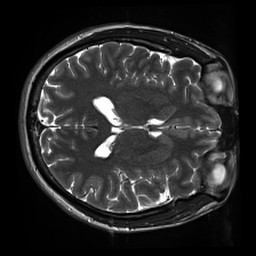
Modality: inplaneT2
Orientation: axial
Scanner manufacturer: siemens
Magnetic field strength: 3 T
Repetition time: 11 s
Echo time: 0.059 s